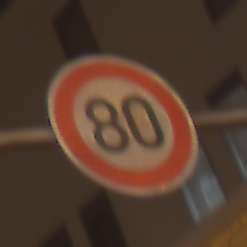
Verkehrszeichen: Geschwindigkeit80
Umgebung: Outdoor, Urban
Tageszeit: Night
Wetter: Clear
Licht: Artificial
Jahreszeit: NotSpecified
Kontrast: HighContrast